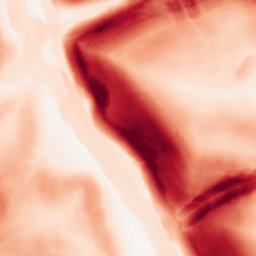
Category: morphological
Decomposition family: morphological_gradient
Decomposition parameters: size: 10
shape: disk
Upsampling method: regularized
Upsampling parameters: scale: 4
lambda_reg: 0.001
Upsampling scale: 4